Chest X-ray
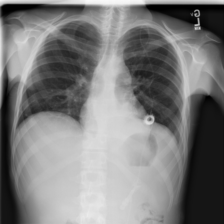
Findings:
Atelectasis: positive
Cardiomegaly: negative
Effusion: positive
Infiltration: negative
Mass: positive
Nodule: negative
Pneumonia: negative
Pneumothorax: negative
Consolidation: positive
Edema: negative
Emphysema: negative
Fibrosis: negative
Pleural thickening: negative
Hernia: negative